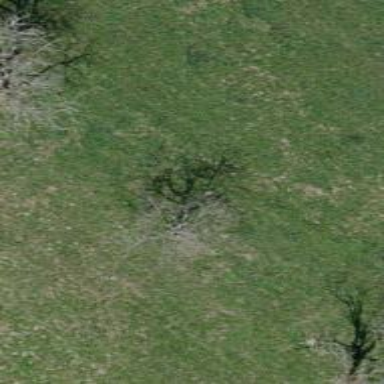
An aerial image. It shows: Agricultural area with broadleaved deciduous trees.